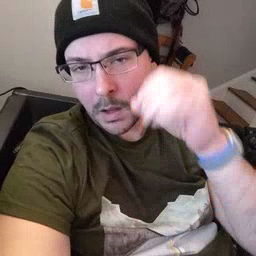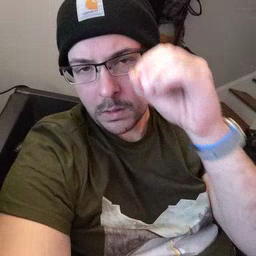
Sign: owl